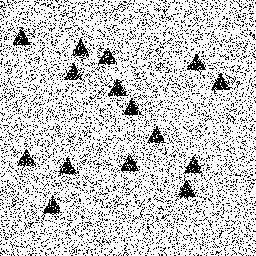
Squares: 0
Triangles: 15
Stars: 0
Total shapes: 15